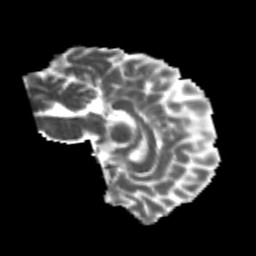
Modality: MD
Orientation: sagittal
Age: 20
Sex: female
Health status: healthy
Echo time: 0.074 s